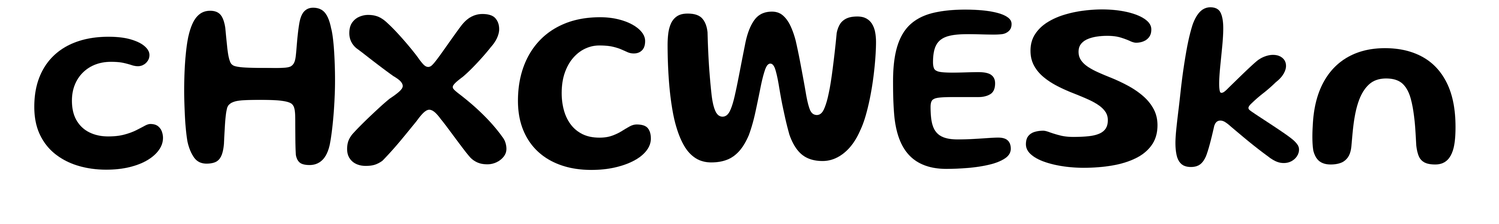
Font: Gluten_Medium